Field crop: maize
Growth stage: 2
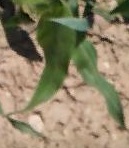
Species: maize